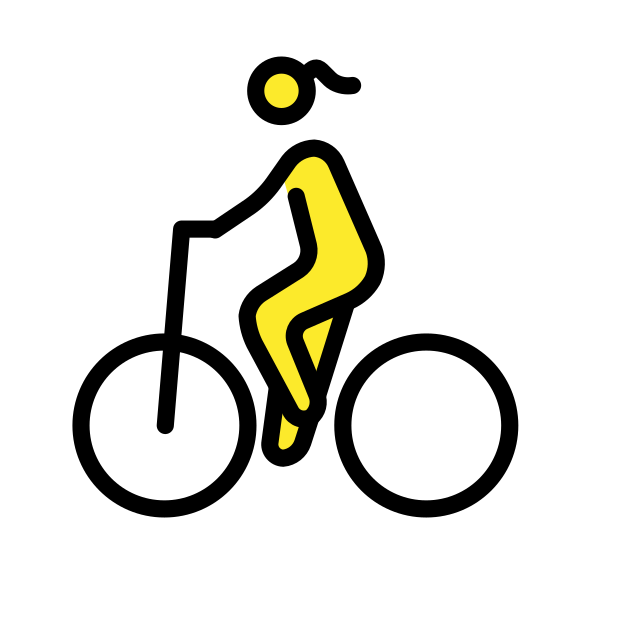
woman biking